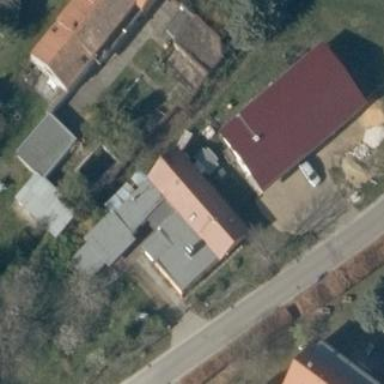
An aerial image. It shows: Detached building.